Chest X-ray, AP view. Patient: 39 years old, sex F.
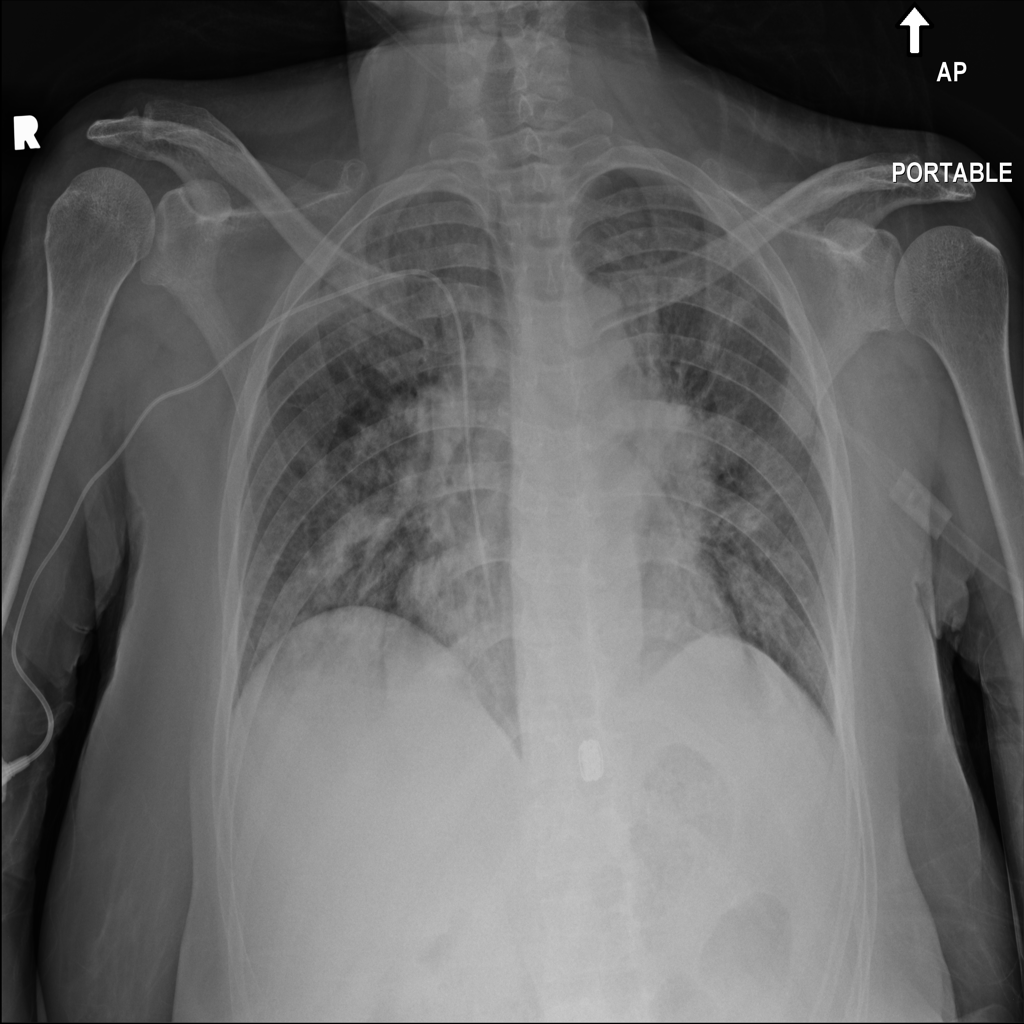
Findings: Atelectasis